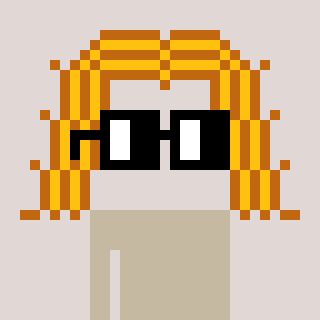
a pixel art character with square black glasses, a hair-shaped head and a peachy-colored body on a warm background